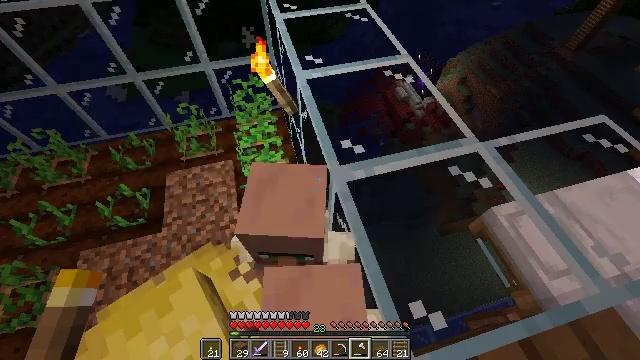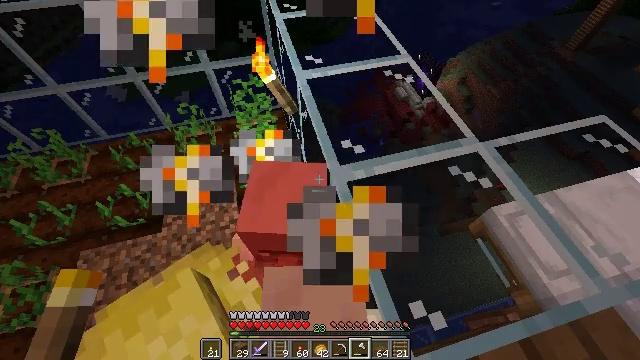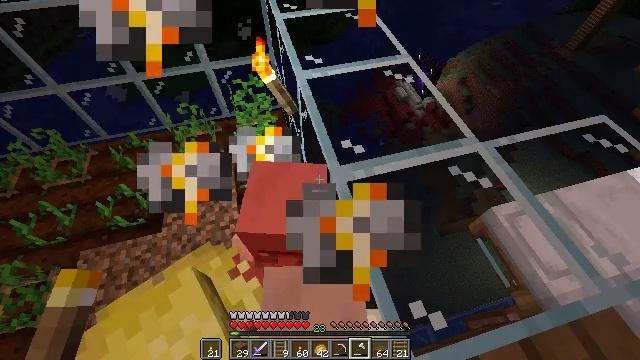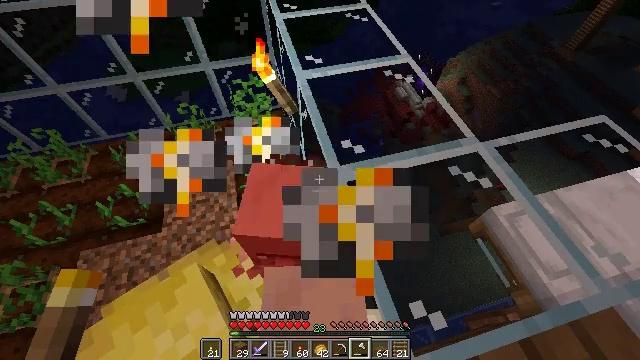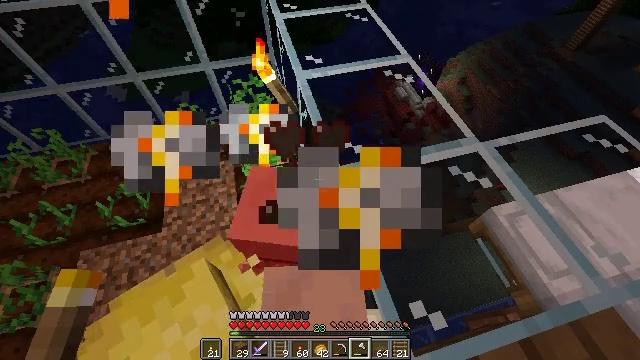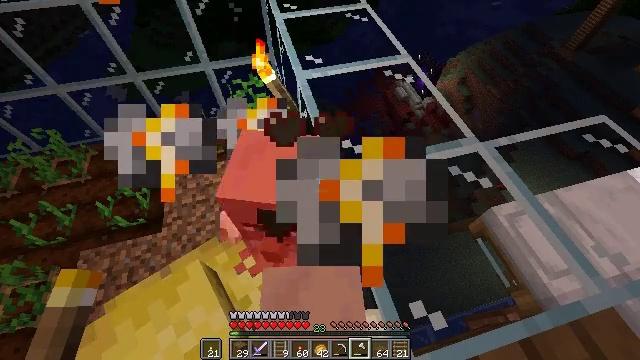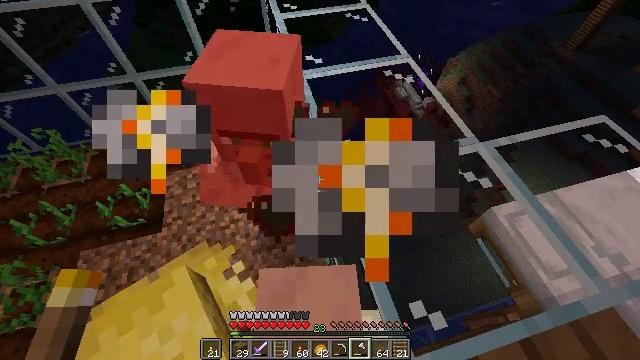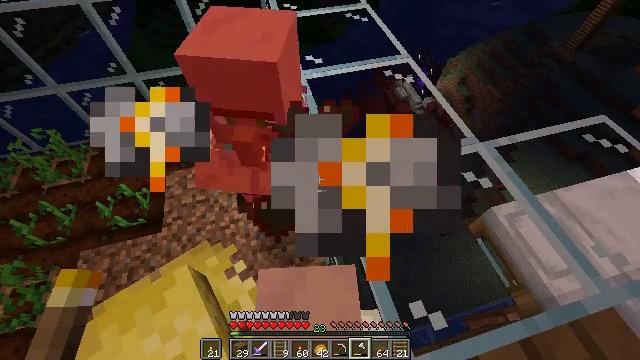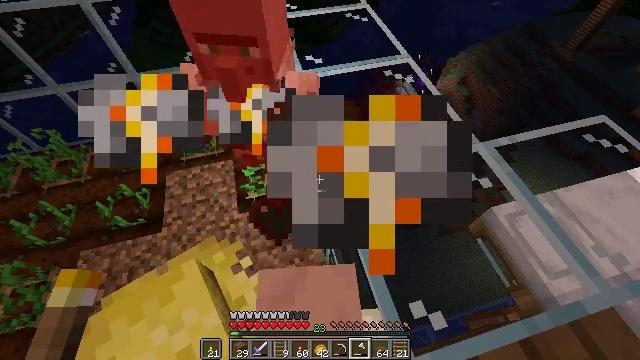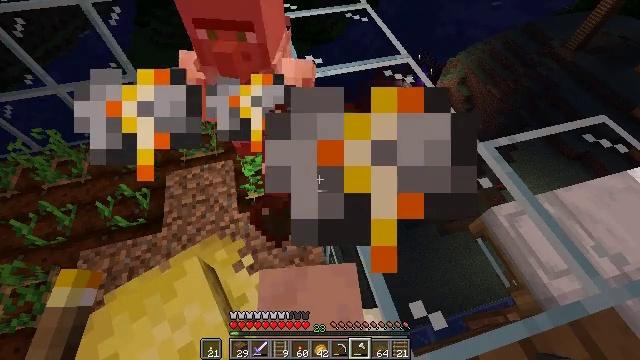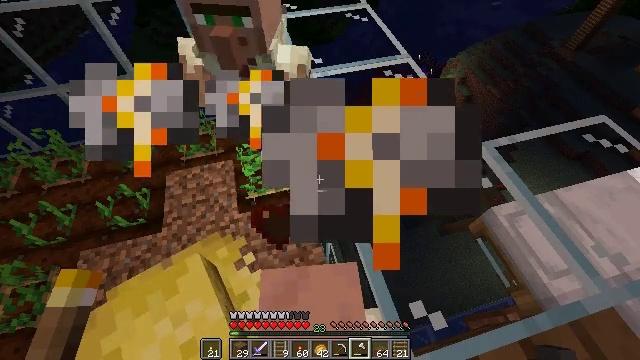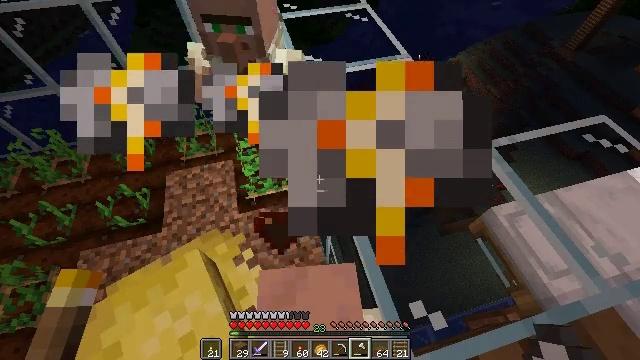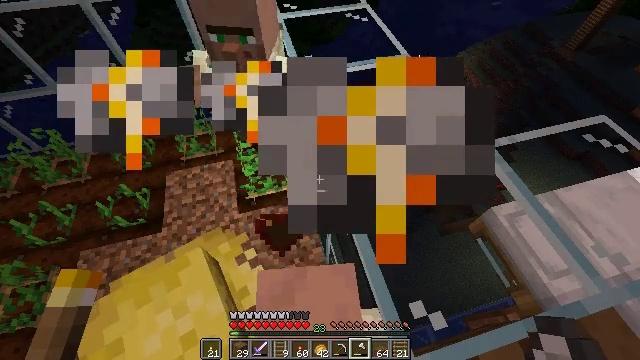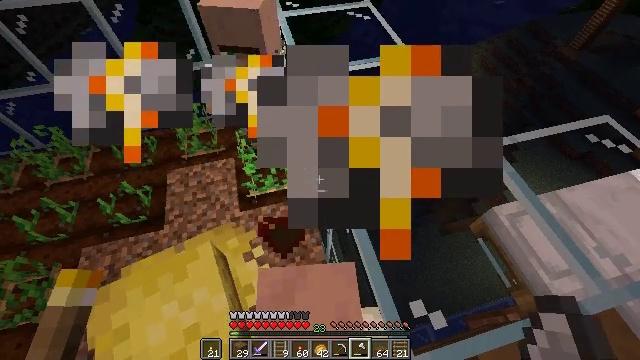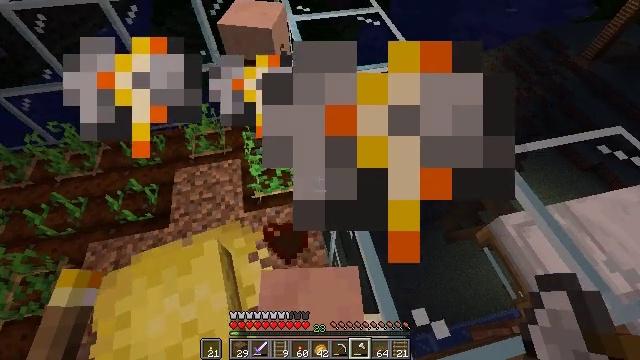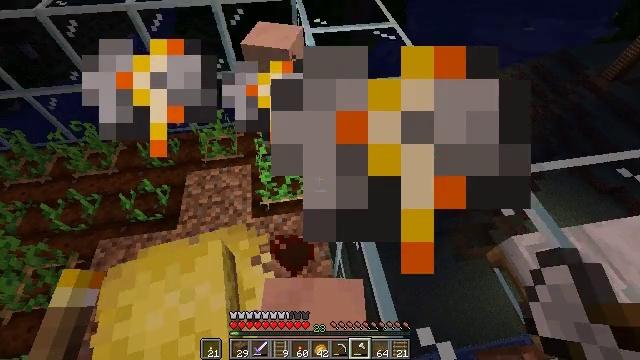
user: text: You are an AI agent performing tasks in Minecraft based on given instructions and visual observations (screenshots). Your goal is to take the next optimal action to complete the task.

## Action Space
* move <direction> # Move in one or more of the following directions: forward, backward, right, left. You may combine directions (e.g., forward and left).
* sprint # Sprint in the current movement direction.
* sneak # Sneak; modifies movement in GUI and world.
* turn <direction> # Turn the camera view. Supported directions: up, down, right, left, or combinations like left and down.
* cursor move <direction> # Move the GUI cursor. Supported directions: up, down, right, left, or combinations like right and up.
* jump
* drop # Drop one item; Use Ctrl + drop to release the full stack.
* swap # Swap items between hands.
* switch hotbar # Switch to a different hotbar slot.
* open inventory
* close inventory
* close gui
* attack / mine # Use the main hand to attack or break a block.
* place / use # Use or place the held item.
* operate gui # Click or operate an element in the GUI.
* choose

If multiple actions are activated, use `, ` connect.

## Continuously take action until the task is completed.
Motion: motion action
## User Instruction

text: Hunt the villager.
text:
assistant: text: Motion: sneak
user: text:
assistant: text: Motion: sneak
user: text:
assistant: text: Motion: sneak
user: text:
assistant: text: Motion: sneak
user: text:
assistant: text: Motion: sneak
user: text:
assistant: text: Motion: sneak
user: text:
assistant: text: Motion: sneak
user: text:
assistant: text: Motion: sneak
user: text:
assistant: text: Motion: sneak
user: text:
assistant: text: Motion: sneak
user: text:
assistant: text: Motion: sneak
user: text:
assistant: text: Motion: sneak
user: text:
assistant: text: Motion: sneak
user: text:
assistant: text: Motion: sneak, turn left
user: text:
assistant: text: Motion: sneak, turn left and up
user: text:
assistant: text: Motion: sneak, turn left and up
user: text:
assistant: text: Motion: sneak
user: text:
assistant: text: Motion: sneak
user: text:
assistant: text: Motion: sneak
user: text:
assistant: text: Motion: sneak
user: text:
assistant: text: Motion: sneak
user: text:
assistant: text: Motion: sneak
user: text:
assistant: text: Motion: sneak
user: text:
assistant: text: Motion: sneak
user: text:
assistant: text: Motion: sneak
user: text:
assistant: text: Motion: sneak
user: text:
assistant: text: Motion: sneak
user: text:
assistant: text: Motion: sneak
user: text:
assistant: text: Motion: sneak
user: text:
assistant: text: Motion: move forward, sneak